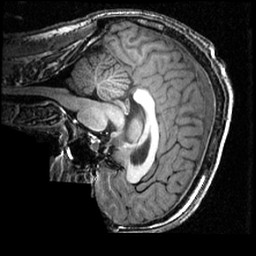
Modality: T1w
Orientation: sagittal
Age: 23
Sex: male